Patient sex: M
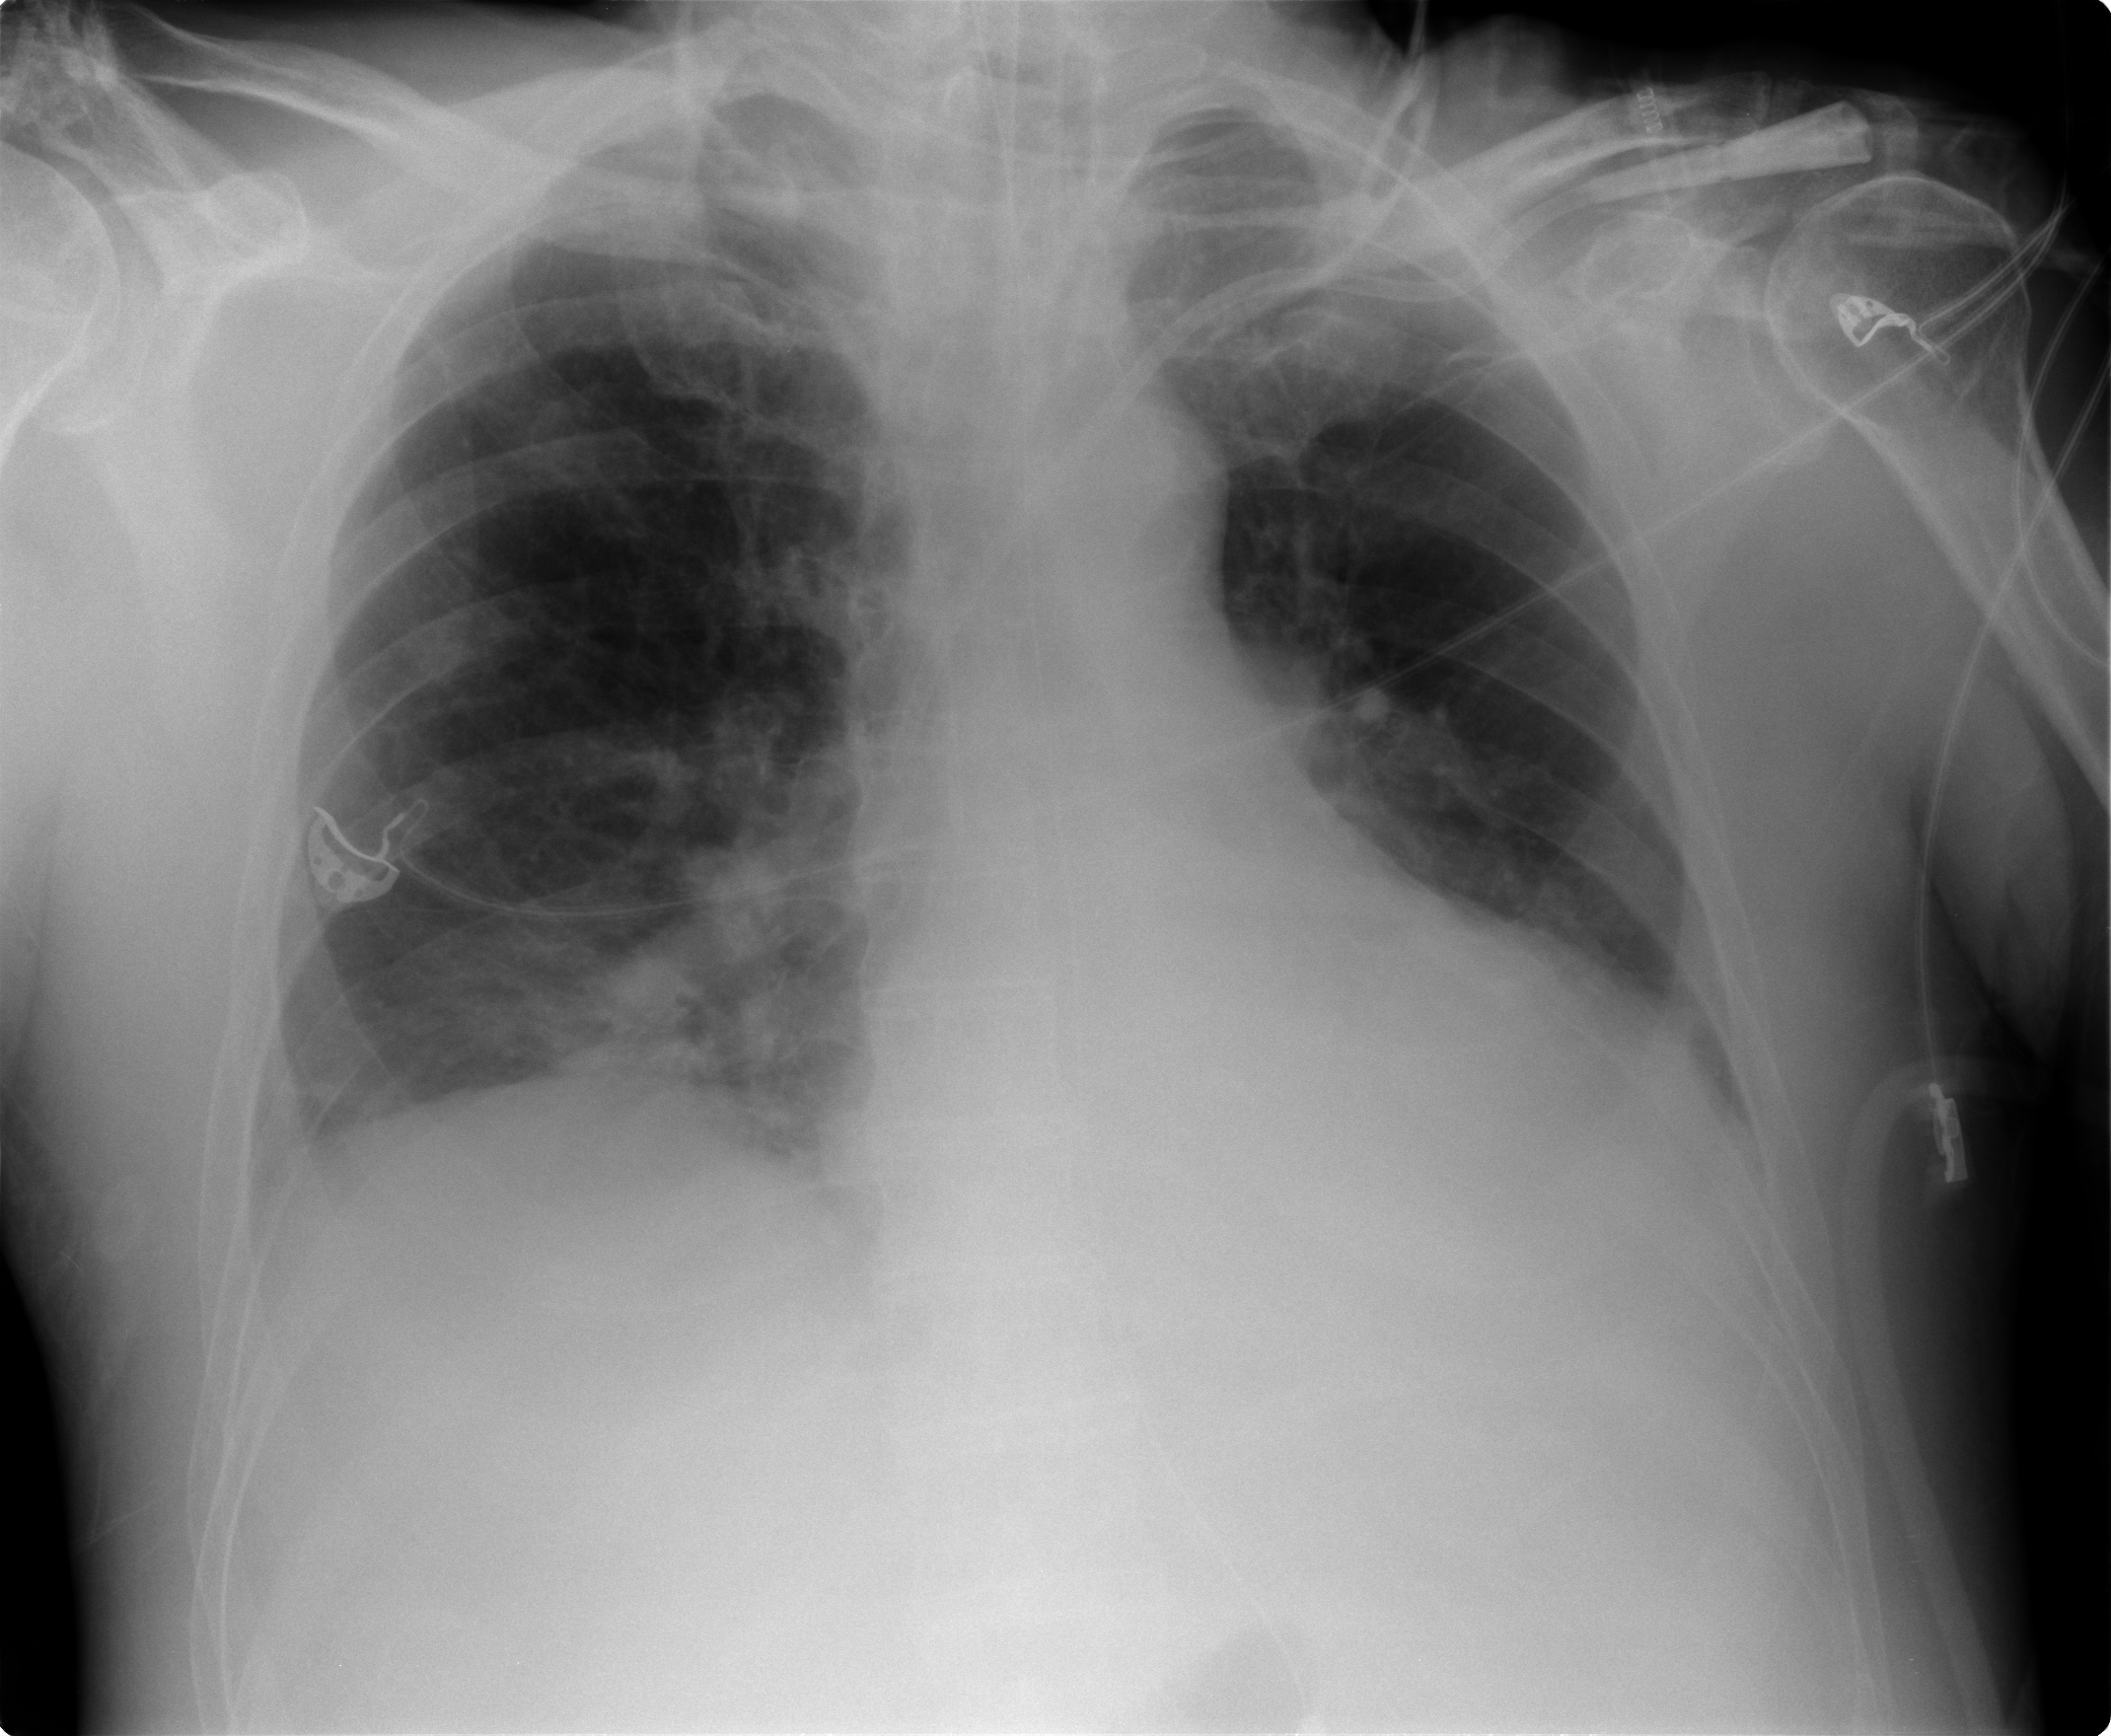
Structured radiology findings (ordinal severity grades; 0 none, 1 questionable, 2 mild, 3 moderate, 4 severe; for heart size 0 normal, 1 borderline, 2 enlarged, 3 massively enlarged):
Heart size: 2
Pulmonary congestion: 2
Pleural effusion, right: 2
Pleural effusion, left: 2
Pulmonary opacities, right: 2
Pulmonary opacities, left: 0
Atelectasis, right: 2
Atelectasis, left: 2